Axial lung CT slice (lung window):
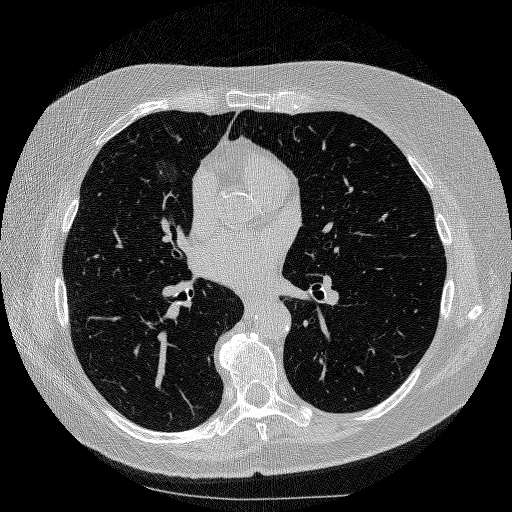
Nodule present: yes
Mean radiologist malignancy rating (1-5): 3.5